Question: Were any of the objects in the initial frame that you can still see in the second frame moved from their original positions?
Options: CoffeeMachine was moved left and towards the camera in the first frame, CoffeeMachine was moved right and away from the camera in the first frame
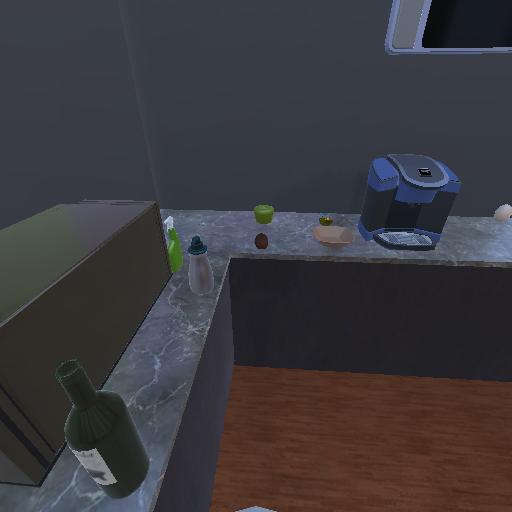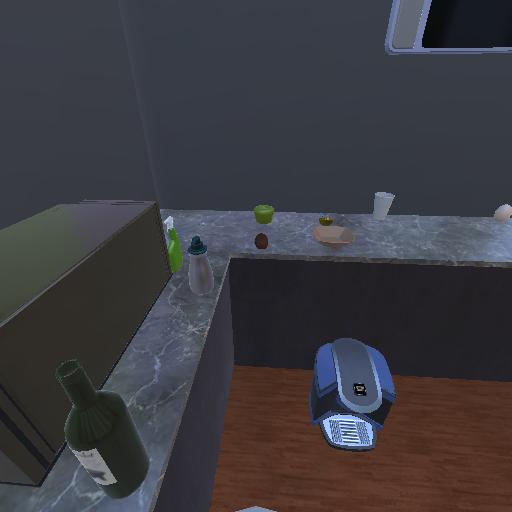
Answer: CoffeeMachine was moved left and towards the camera in the first frame